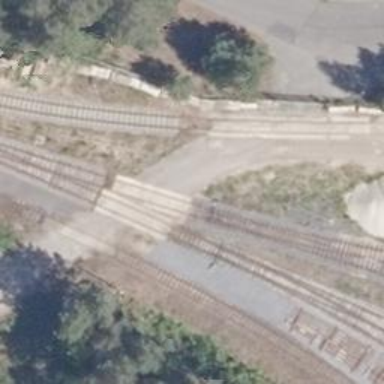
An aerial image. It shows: Railway level crossing.